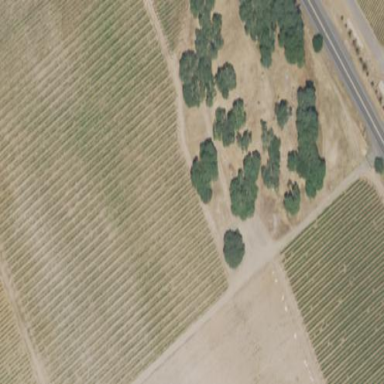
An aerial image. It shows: Vineyard with grape crops.